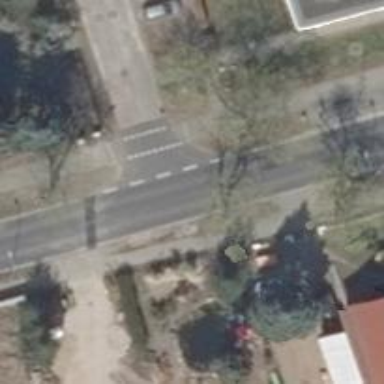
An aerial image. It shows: Uncontrolled road crossing.